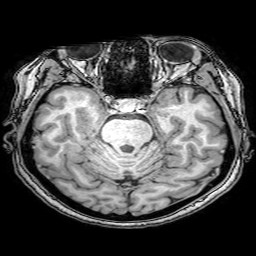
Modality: T1w
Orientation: coronal
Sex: female
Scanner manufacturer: philips
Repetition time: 0.008133 s
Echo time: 0.00372 s